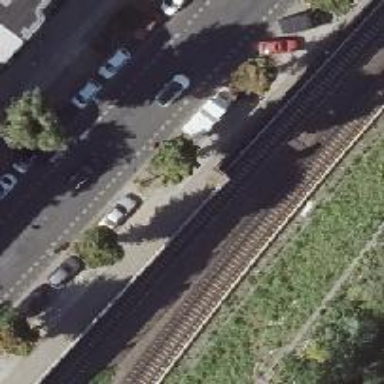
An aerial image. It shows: Solitary milestone along the railway.